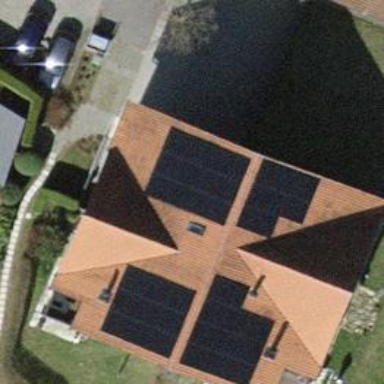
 consisting of solar photovoltaic panels."